Question: I am trying to get some toon shadding like effect for primitive types, ie. rectangles or triangles. for now I first render my vertices using GL_LINE_LOOP with GL_TEXTURE_2D disabled and then using GL_TRIANGLES with GL_TEXTURE_2D enabled. the effect is as follows.

My questions are, 1. how can I get rid of the lines between the blocks and 2. how can I make the lines black without affecting everything else beeing rendered afterwards?
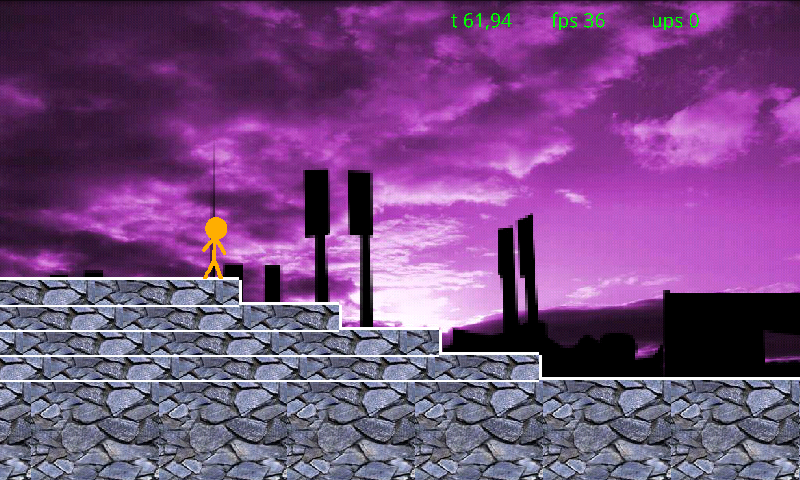
Answer: For #1, two options
1. rendering all lines before drawing any triangles (currently looks like you draw lines then triangles for each object individually).
2. use the depth buffer to place your lines behind the triangles you are drawing.
For question #2, can you elaborate what you mean? Why would changing the line color to black affect anything else being rendered?